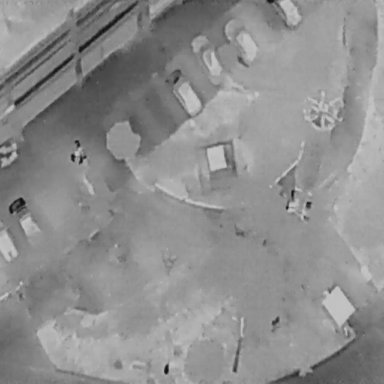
There are 11 objects shown in the infrared image, including six Cars, three People, and two Bicycles.